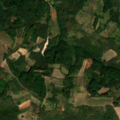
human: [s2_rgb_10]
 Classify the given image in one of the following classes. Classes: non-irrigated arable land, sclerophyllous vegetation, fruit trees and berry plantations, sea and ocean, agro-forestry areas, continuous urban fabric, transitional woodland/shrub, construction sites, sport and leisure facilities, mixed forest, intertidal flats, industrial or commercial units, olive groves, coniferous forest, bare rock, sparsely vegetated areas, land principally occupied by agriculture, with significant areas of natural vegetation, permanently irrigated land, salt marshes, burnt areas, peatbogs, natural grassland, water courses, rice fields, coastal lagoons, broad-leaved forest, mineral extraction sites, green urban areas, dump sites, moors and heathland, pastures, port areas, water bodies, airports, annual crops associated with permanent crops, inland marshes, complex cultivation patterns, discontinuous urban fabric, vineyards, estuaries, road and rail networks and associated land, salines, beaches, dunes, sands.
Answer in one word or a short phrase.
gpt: complex cultivation patterns, land principally occupied by agriculture, with significant areas of natural vegetation, broad-leaved forest